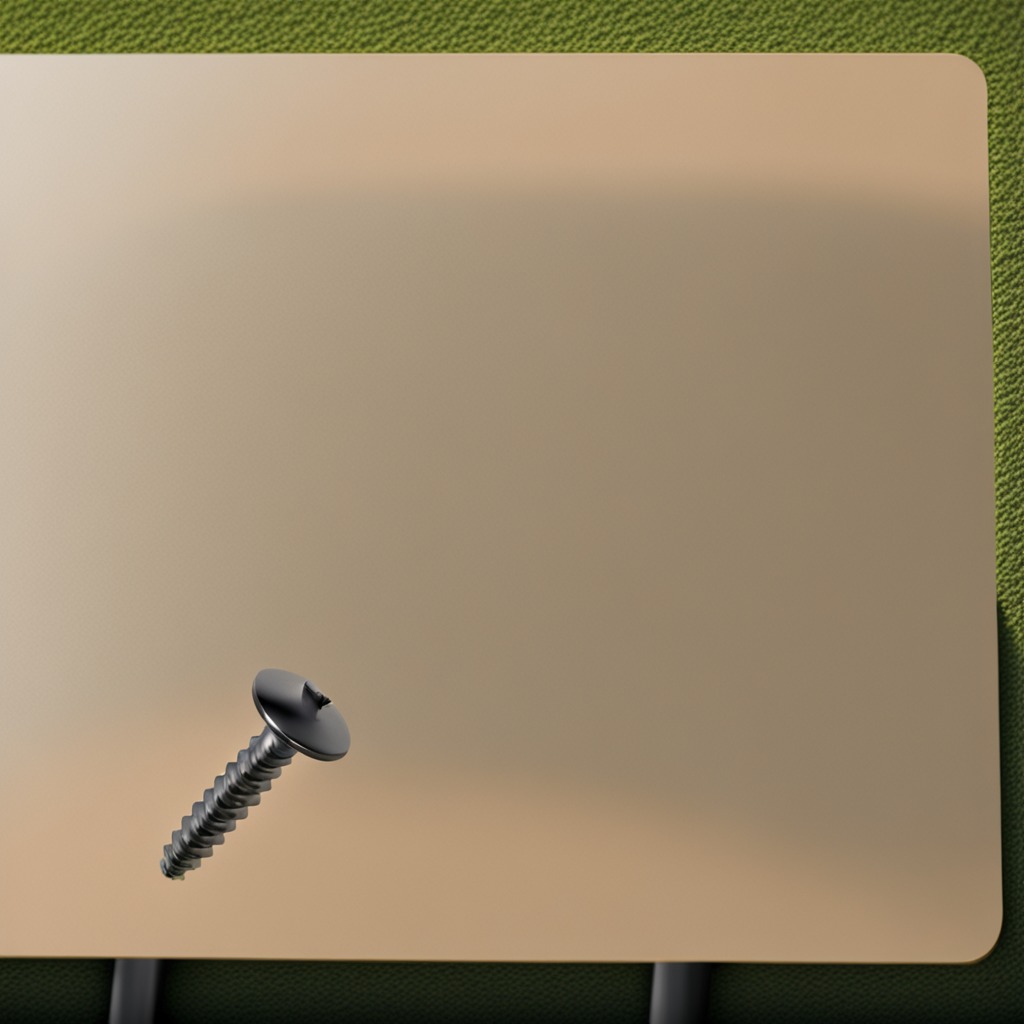
A metal screw is lying on the table.